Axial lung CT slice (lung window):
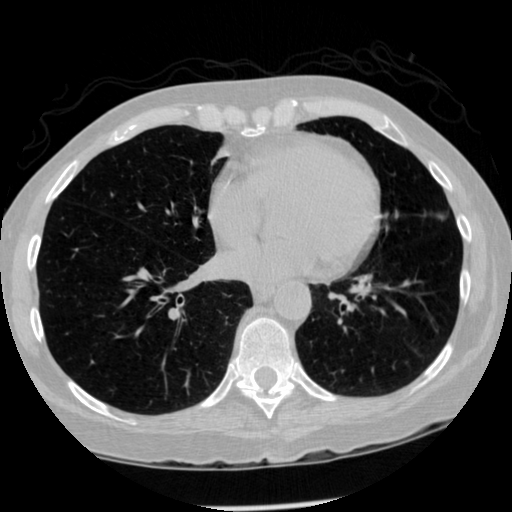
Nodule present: no